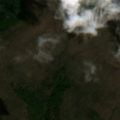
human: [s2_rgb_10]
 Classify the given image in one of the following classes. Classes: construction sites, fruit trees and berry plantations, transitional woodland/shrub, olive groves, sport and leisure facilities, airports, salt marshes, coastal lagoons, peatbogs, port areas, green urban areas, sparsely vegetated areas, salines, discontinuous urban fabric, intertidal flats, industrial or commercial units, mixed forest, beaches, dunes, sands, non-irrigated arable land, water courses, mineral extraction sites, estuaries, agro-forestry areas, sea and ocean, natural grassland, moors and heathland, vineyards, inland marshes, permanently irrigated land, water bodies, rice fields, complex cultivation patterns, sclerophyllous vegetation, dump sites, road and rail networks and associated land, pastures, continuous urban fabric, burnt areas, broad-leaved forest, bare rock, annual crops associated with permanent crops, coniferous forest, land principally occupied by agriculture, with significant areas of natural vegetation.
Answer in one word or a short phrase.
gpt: broad-leaved forest, natural grassland, transitional woodland/shrub